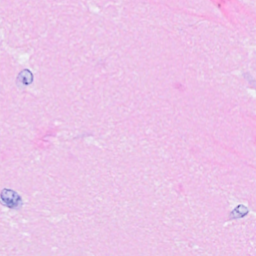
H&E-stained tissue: Breast